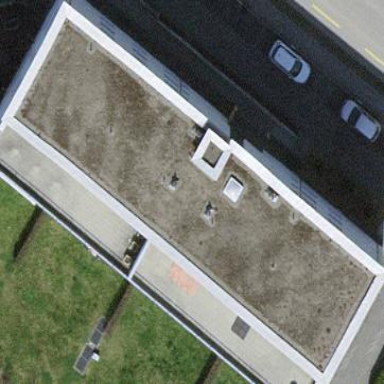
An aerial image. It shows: Building.